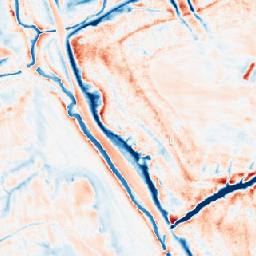
Category: classical
Decomposition family: gaussian
Decomposition parameters: sigma: 5
Upsampling method: nearest
Upsampling parameters: scale: 8
Upsampling scale: 8